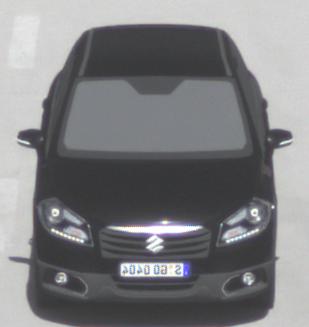
Make: Suzuki
Model: SX4 S-Cross 1.6
Detailed model: SX4 (II) S-Cross
Model produced from: 2013/10
Model produced until: 2015/08
Doors: 5
Color: black
Road condition: dry road
Daytime: midday
Contrast: medium contrast